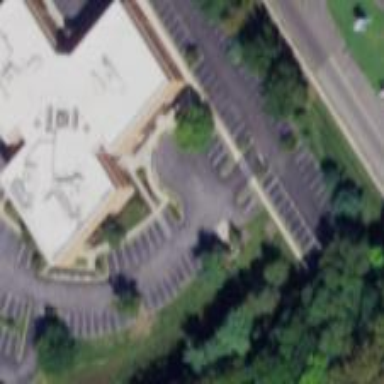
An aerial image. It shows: Office building.